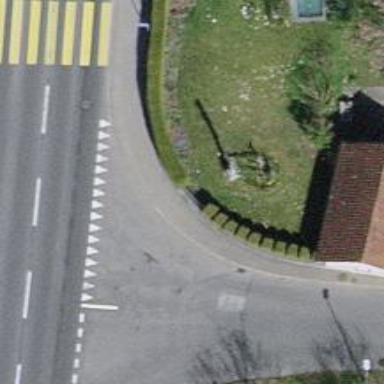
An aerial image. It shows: Sidewalk along the footway.